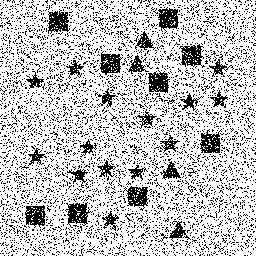
Squares: 9
Triangles: 4
Stars: 14
Total shapes: 27